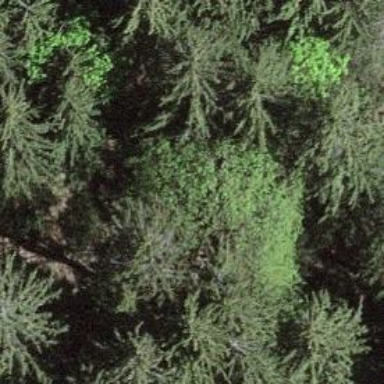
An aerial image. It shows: Forest area.